Question: I have an Excel 2007 spreadsheet populated with four columns (V1 V2, V3 V4) that contain values (integers [0-20]) separated by a comma. Values need not be continuous.

I would like to create a new column (e.g. newV) whose cells only contains an integer if it is included in at least two of the previous four columns from that row. Can this be done with a formula or macro within Excel? If so what would be a good way to approach this? Thank you.
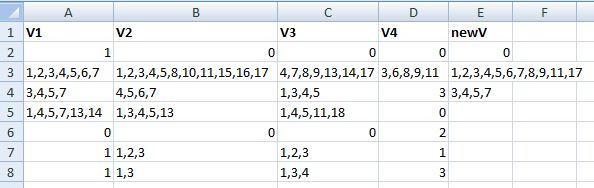
Answer: If each value can only appear once in each cell:
'''
Function IfAtLeast(rng As Range, num As Integer)
Const SEP As String = ","
Dim c As Range, d As Object, arr, i As Long, tmp, k
Dim rv As String
rv = ""
Set d = CreateObject("scripting.dictionary")
For Each c In rng
arr = Split(c.Value, SEP)
For i = LBound(arr) To UBound(arr)
tmp = Trim(arr(i))
If Not d.exists(tmp) Then d.Add tmp, 0
d(tmp) = d(tmp) + 1
Next i
Next c
For Each k In d.keys
If d(k) >= num Then rv = rv & IIf(Len(rv) > 0, ",", "") & k
Next k
IfAtLeast = rv
End Function
'''
Usage:
'''
=IfAtLeast(A2:D2,2)
'''
EDIT: if you're having problems trouble-shooting a UDF then it is often easier to debug the issue using a sub
'''
Sub Tester()
debug.print IfAtLeast(Activesheet.Range("A2:D2"), 2)
End Sub
'''